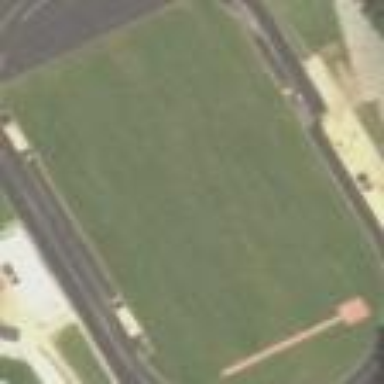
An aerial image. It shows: American football pitch with artificial turf surface for leisure land.